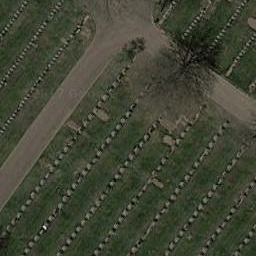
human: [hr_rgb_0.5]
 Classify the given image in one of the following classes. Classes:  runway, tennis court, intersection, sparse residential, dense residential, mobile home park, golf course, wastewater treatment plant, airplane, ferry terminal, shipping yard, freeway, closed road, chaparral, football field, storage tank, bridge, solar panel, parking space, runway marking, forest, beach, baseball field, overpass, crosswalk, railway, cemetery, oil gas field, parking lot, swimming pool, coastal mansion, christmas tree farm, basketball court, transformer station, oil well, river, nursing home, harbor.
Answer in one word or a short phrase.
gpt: cemetery